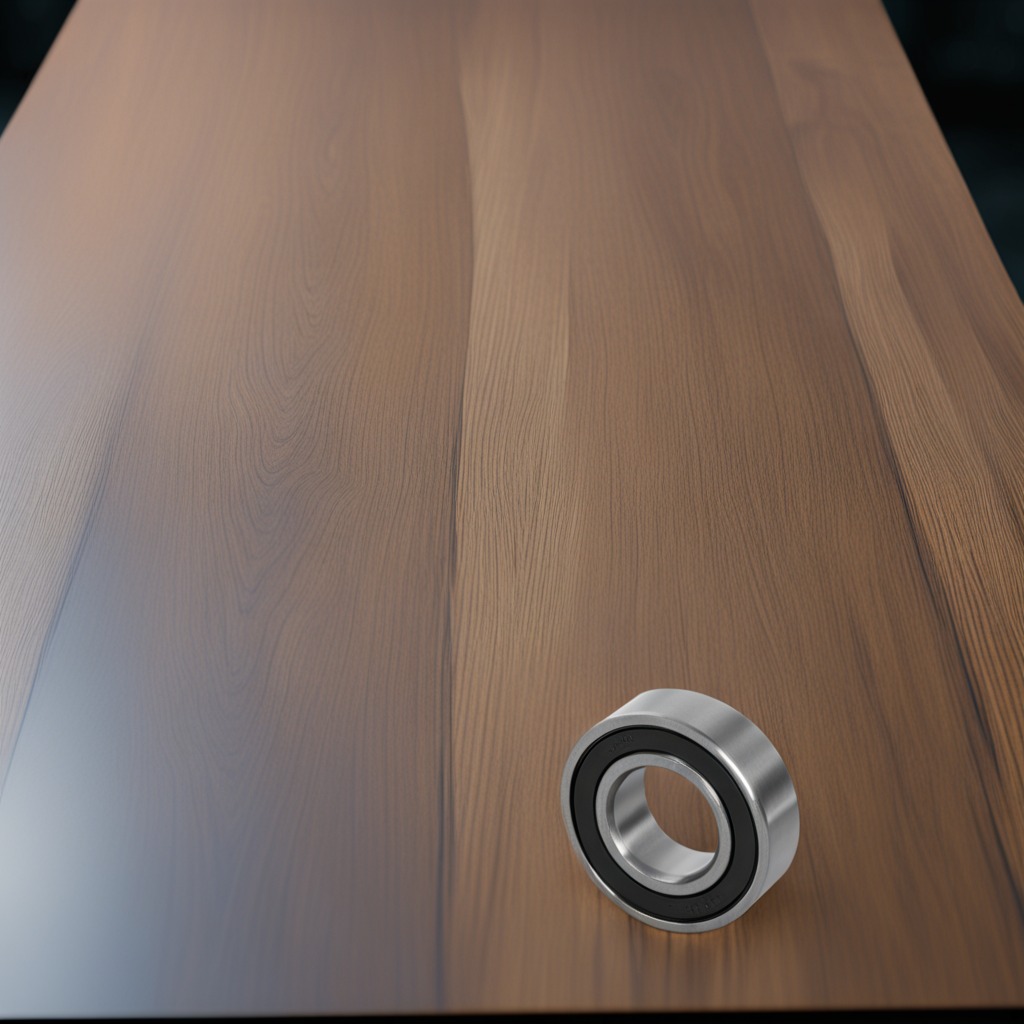
A metal ball bearing lies on the old table with burn marks in a small garage at twilight.